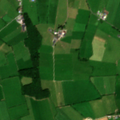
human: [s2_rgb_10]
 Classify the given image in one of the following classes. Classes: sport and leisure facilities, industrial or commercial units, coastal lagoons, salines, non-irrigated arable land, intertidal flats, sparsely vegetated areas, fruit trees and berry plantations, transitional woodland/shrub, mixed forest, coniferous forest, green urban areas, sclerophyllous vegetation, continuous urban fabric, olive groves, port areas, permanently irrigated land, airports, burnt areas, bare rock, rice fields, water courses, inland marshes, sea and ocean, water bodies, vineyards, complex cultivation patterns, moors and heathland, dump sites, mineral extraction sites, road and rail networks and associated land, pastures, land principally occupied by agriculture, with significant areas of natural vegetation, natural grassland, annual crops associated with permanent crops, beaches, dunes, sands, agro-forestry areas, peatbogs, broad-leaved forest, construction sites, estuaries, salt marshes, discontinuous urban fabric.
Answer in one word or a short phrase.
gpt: non-irrigated arable land, pastures, mixed forest